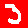
Digit: 3